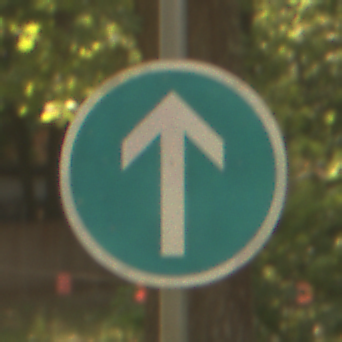
Verkehrszeichen: VorgeschriebeneFahrtrichtungGeradeaus
Umgebung: Outdoor, Nature
Tageszeit: Midday
Wetter: PartlyCloudy
Licht: Natural
Jahreszeit: NotSpecified
Kontrast: LowContrast